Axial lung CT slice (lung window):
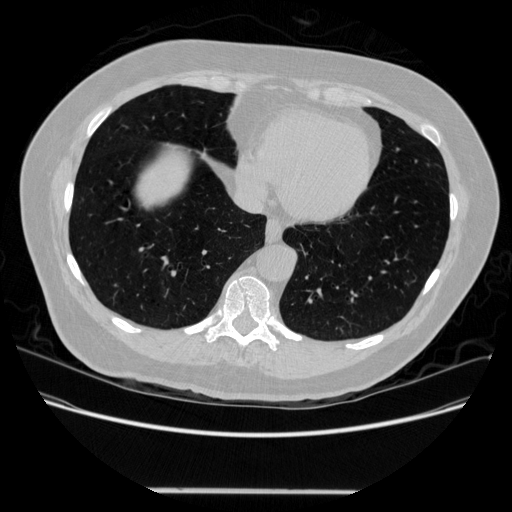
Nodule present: no